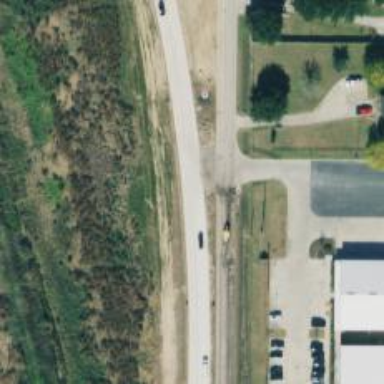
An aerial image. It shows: Secondary link road.